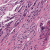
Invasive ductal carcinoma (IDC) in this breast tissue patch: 1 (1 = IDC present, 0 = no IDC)